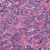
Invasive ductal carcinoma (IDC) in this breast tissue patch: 1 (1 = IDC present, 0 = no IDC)